Question: I have developed MVC 5 web application in VS 2013 and I want to deploy that application in IIS 8 but its give me error as per given image.

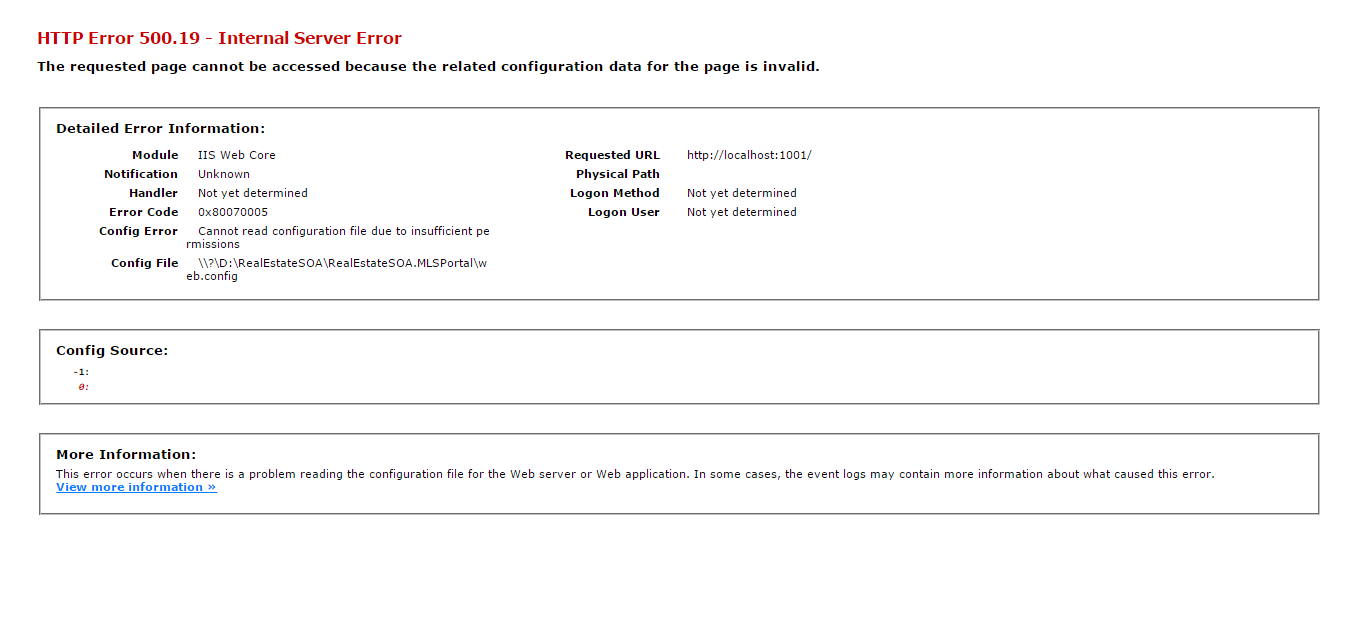
Answer: If you're deploying to the default web site in IIS you can safely publish to the default website's directory and be up and running.
However, if you're deploying an ASP.NET MVC site to a subdirectory of the default site, or to a new directory on the server, you will need to create a new web site, or convert the subdirectory (when publishing under the default site) to an application.
If this is your first time setting up a site on IIS, Microsoft has documentation on the steps to follow in the learn section of ASP.NET.